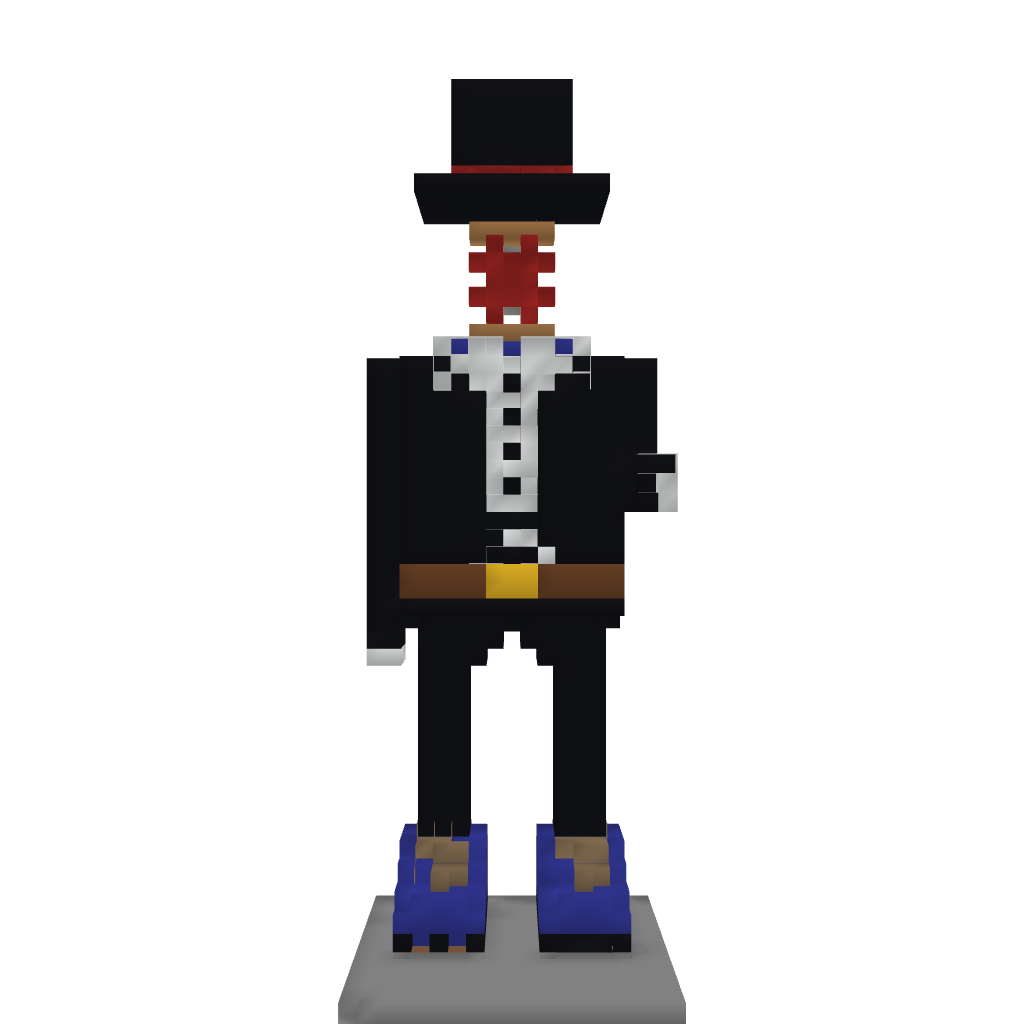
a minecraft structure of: Squid Man statue